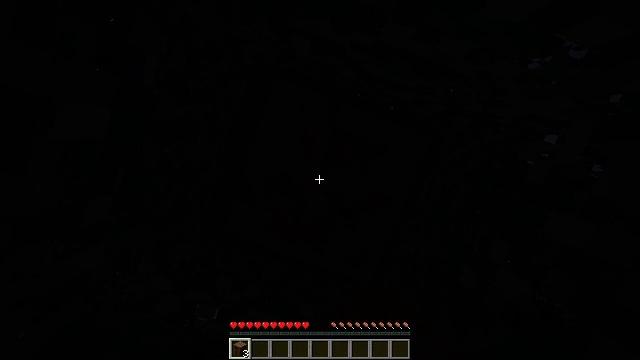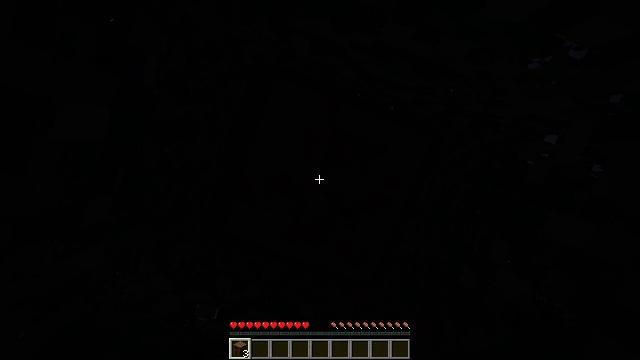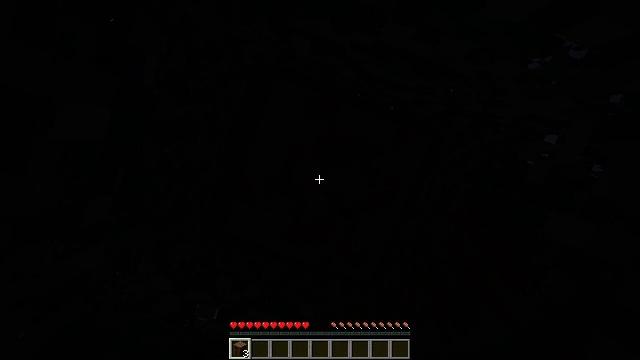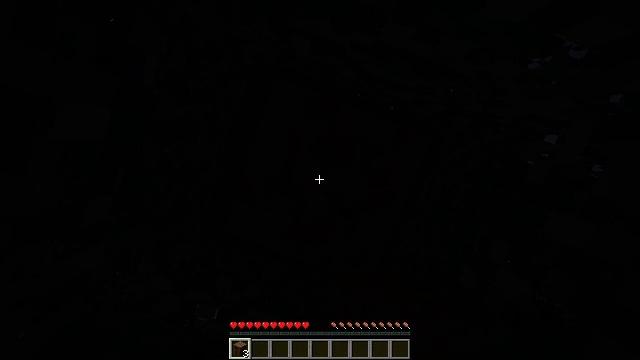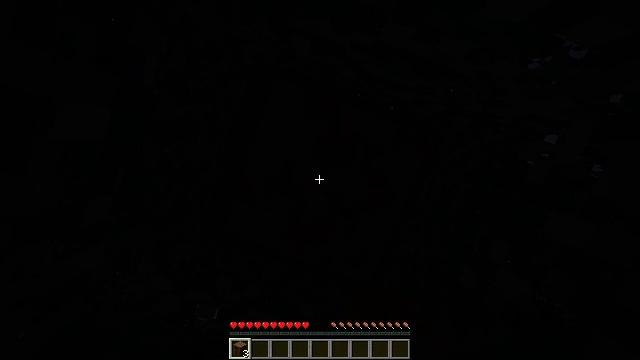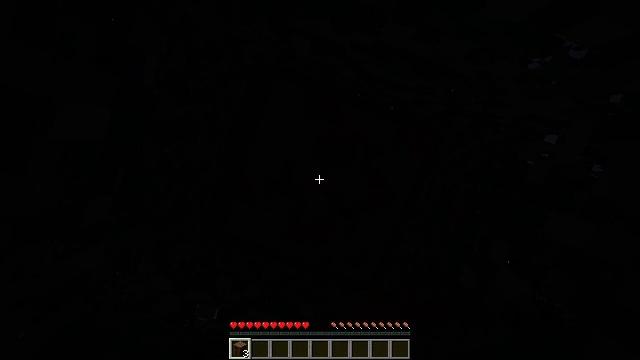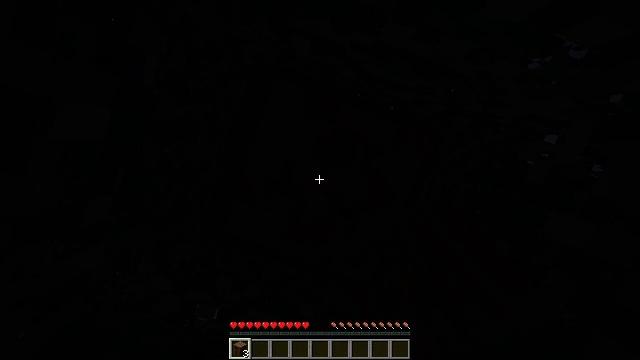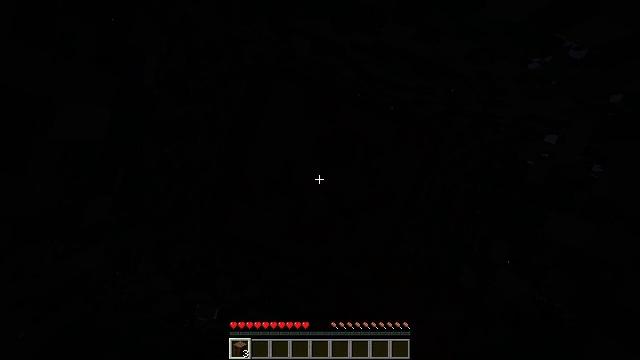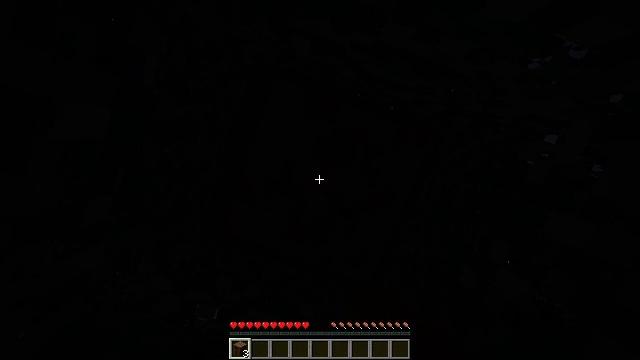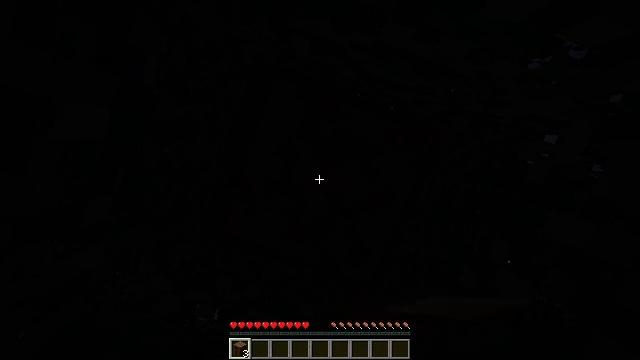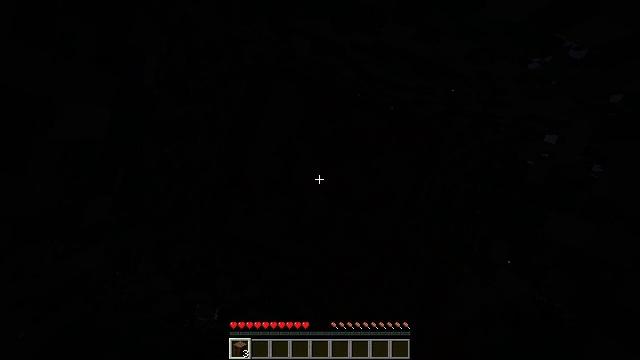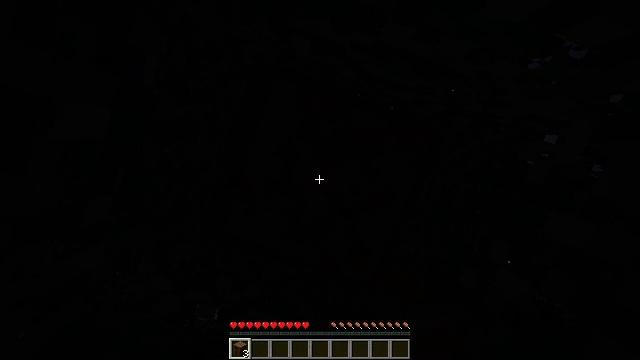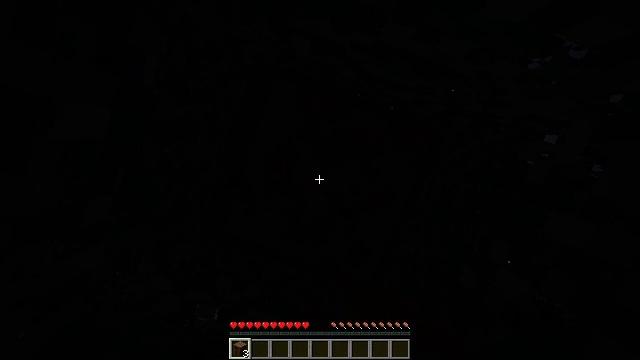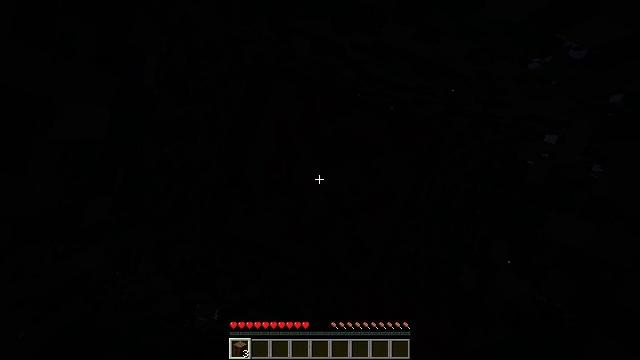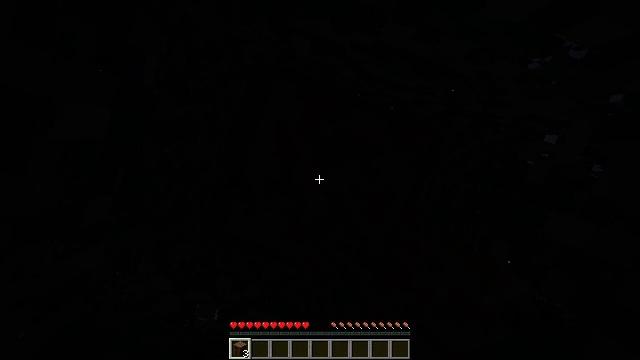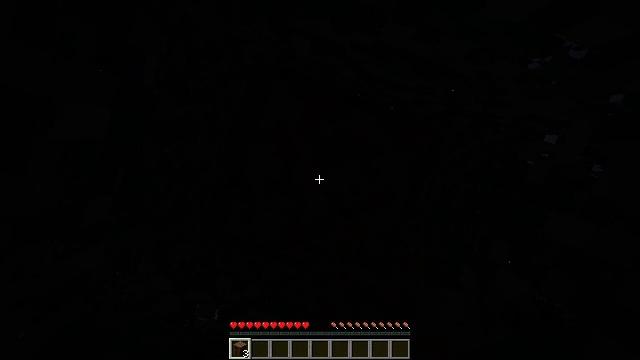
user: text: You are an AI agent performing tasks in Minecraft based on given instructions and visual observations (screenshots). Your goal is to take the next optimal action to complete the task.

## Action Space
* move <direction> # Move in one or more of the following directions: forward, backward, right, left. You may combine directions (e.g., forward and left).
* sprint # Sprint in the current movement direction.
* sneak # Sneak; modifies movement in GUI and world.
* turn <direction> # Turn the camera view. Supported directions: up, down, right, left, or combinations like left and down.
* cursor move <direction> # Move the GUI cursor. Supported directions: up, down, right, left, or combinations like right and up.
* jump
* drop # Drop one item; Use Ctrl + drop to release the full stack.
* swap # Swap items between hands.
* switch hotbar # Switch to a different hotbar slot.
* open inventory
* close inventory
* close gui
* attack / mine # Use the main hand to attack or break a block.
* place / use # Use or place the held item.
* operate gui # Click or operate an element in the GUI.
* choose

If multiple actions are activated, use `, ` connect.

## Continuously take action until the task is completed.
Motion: motion action
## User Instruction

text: Gather spruce log by chopping the tree.
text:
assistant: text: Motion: attack / mine
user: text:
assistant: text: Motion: attack / mine
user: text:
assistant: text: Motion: attack / mine
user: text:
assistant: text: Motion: attack / mine
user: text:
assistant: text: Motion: attack / mine
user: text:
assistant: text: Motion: attack / mine
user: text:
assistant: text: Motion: attack / mine
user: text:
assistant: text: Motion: attack / mine
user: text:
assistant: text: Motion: attack / mine
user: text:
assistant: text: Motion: attack / mine
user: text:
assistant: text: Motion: attack / mine
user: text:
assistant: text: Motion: attack / mine
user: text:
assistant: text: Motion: attack / mine
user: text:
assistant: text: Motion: attack / mine
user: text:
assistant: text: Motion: attack / mine
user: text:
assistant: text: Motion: attack / mine
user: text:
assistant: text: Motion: attack / mine
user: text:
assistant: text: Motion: attack / mine
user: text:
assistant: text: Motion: attack / mine
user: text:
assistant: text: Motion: attack / mine
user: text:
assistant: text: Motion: attack / mine
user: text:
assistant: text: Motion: attack / mine
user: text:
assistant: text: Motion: attack / mine
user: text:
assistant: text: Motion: attack / mine
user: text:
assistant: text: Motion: attack / mine
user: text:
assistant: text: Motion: attack / mine
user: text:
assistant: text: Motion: attack / mine
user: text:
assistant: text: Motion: attack / mine
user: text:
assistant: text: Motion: attack / mine
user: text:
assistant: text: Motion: attack / mine